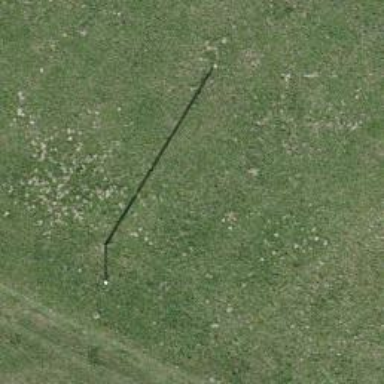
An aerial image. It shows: Minor power line with three cables.